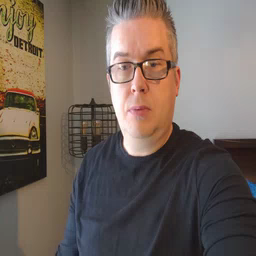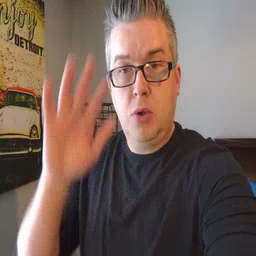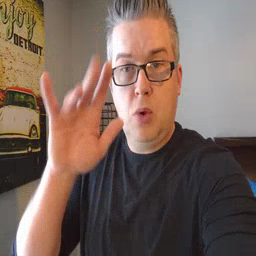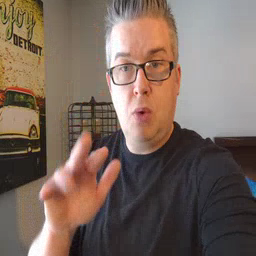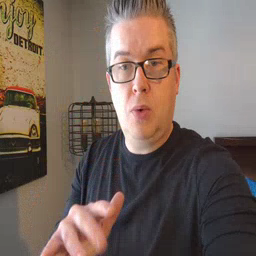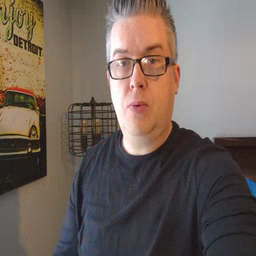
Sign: snow